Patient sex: F
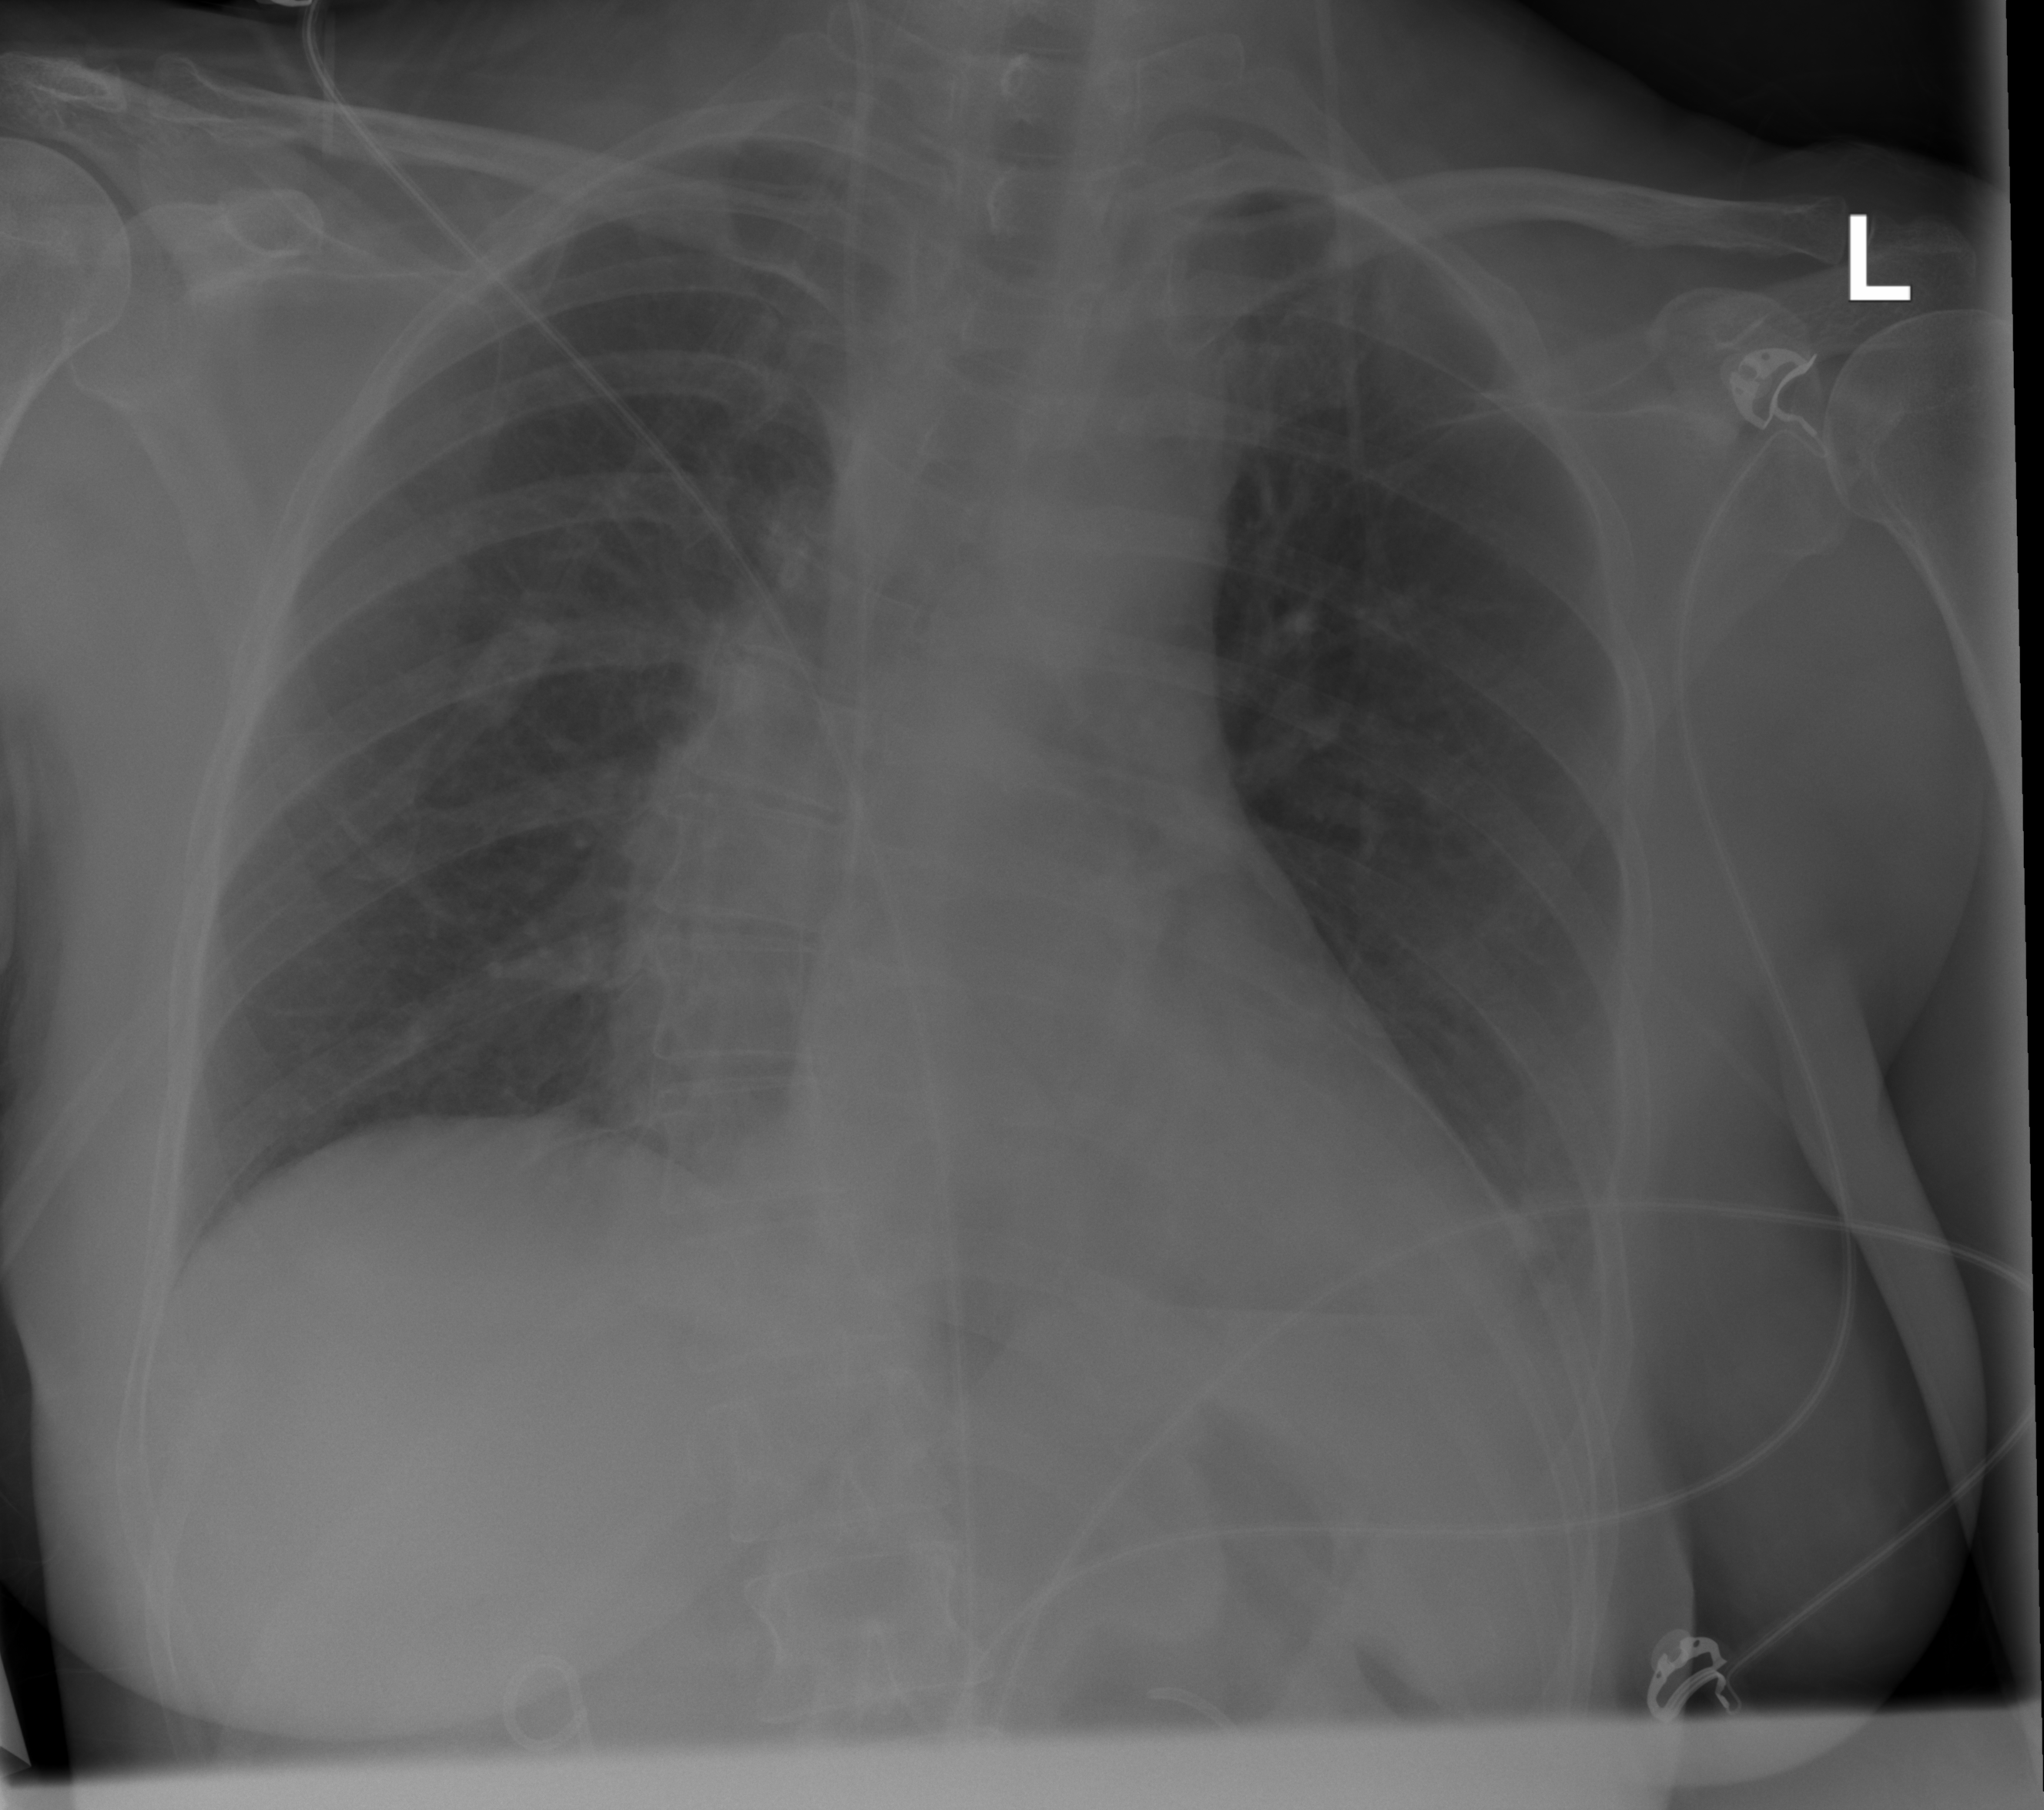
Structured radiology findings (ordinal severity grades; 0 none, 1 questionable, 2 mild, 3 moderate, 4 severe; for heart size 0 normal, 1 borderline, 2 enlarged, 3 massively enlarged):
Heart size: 0
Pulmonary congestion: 0
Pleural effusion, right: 0
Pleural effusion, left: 2
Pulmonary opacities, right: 0
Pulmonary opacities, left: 0
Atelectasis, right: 0
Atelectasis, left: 2